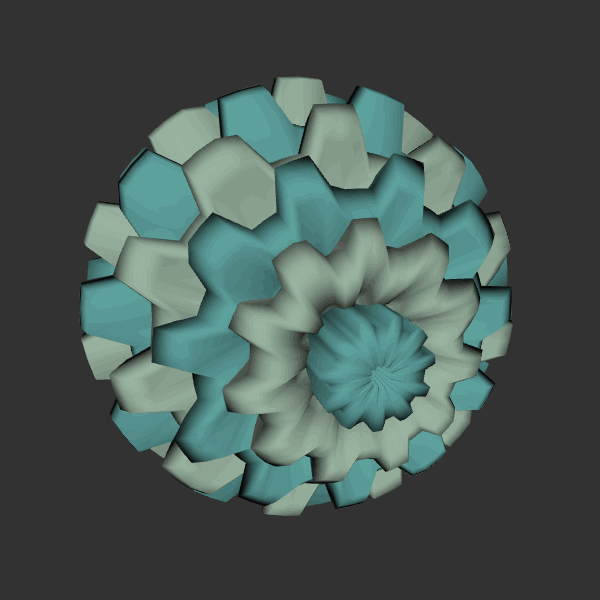
Background: dark